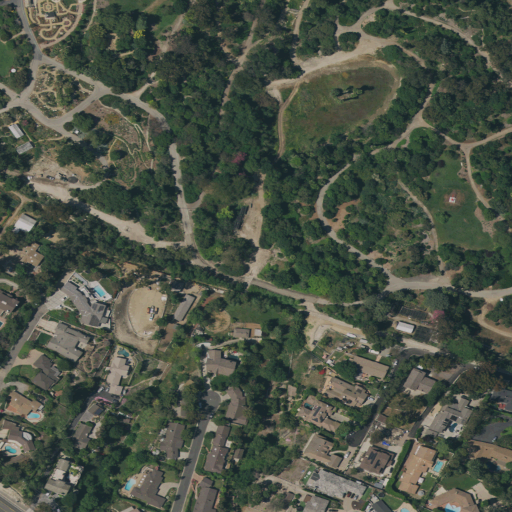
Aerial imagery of valley in California named Sepulveda Canyon containing open development, low intensity development, and medium intensity development